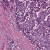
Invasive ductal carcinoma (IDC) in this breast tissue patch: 1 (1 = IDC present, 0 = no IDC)